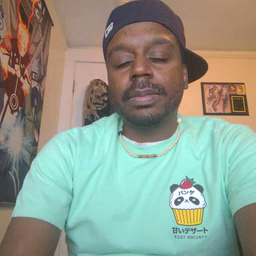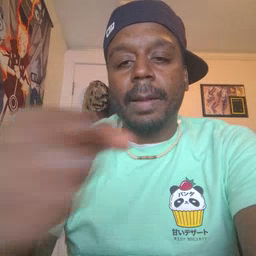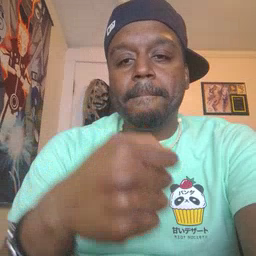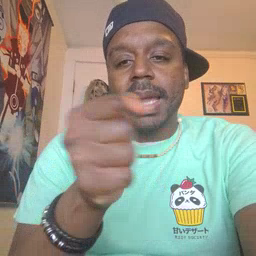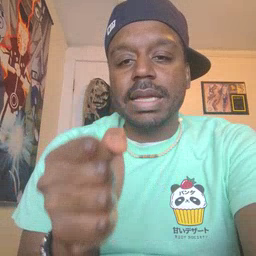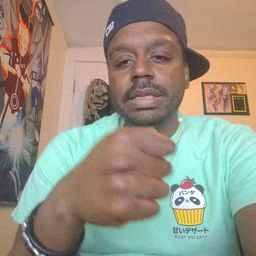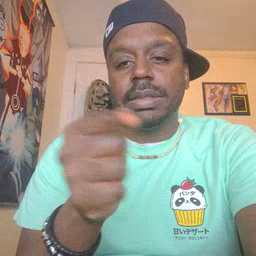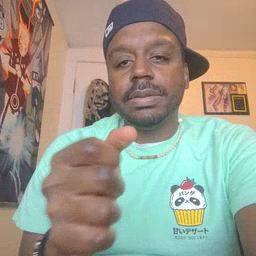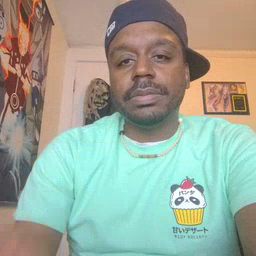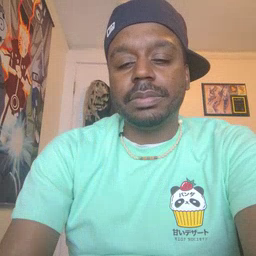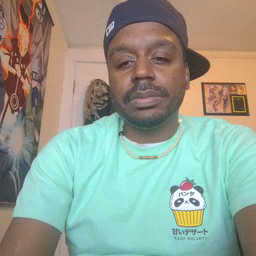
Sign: make